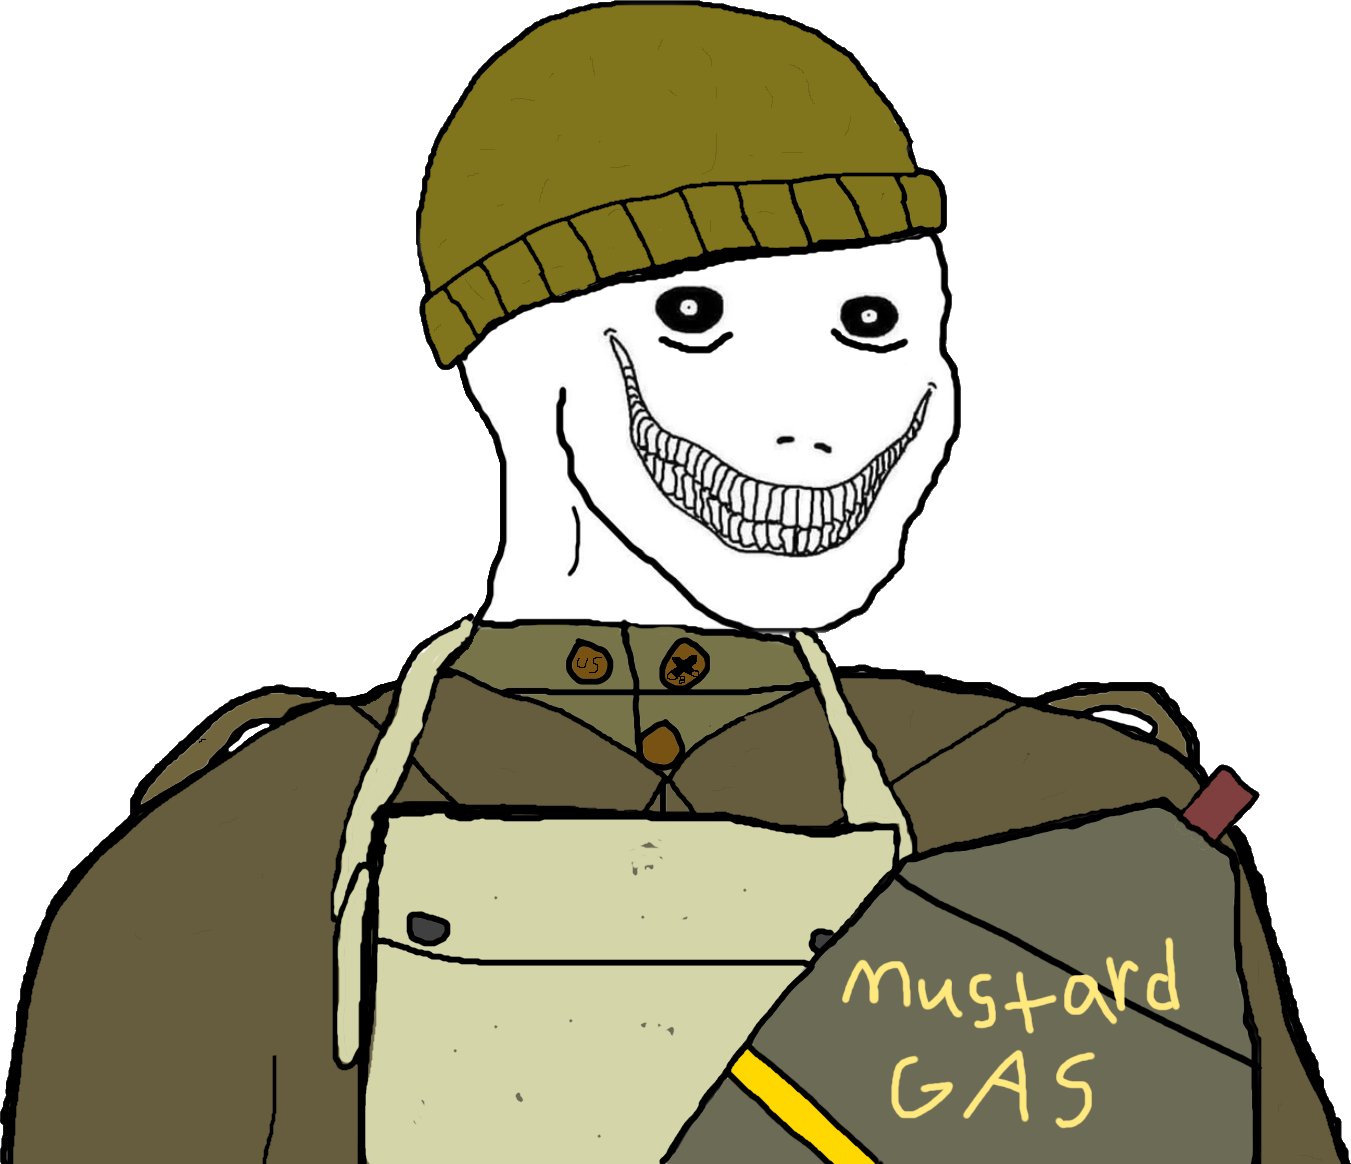
Label: 5_Oomer